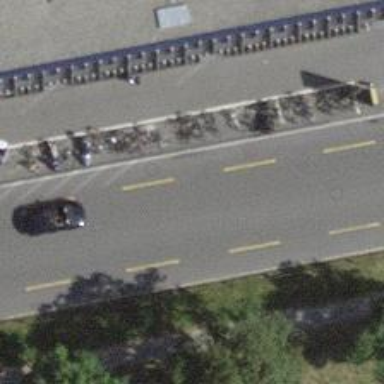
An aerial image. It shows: Bicycle repair station.